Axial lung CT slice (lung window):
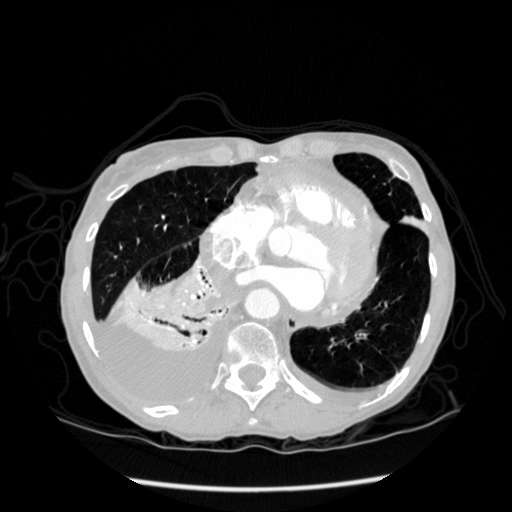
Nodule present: no